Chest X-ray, AP view. Patient: 61 years old, sex F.
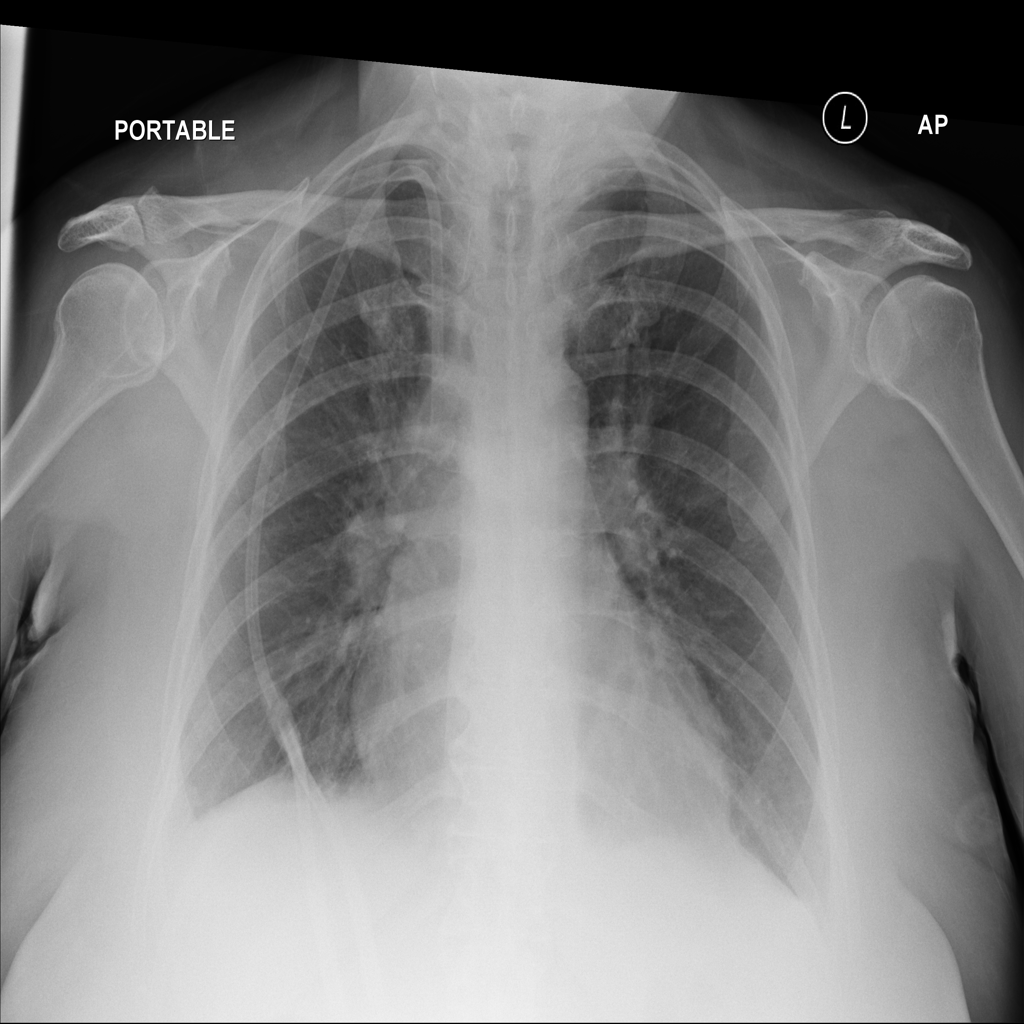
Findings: Cardiomegaly, Effusion